Chest X-ray:
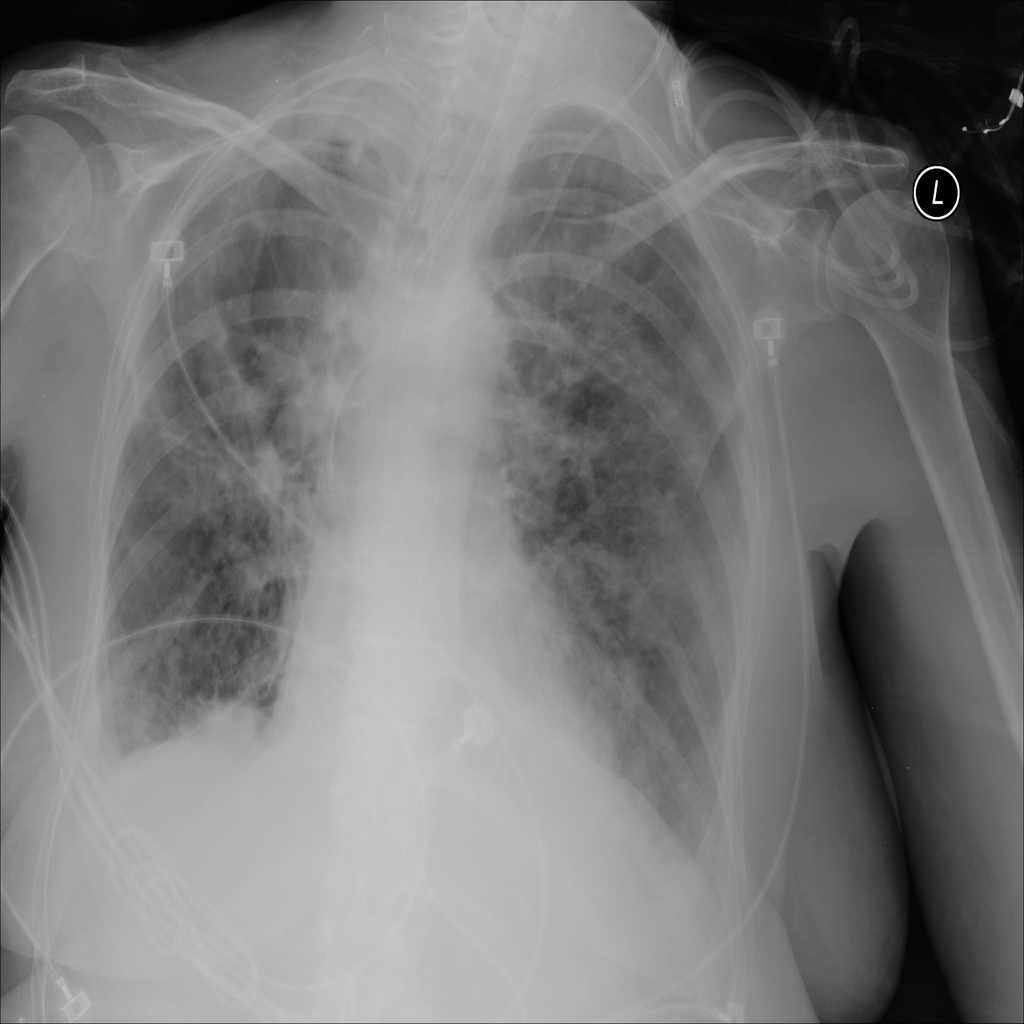
Findings: Consolidation, Effusion
No abnormal finding: no